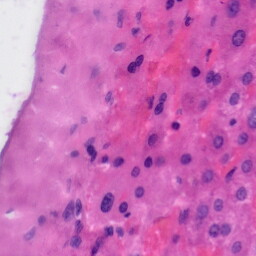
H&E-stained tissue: Liver